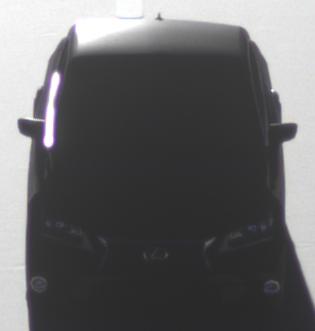
Make: Lexus
Model: GS 250
Detailed model: GS (L10)
Model produced from: 2012/06
Model produced until: 2013/12
Doors: 4
Color: black
Road condition: dry road
Daytime: sunrise or sunset
Contrast: high contrast